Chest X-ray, PA view. Patient: 53 years old, sex F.
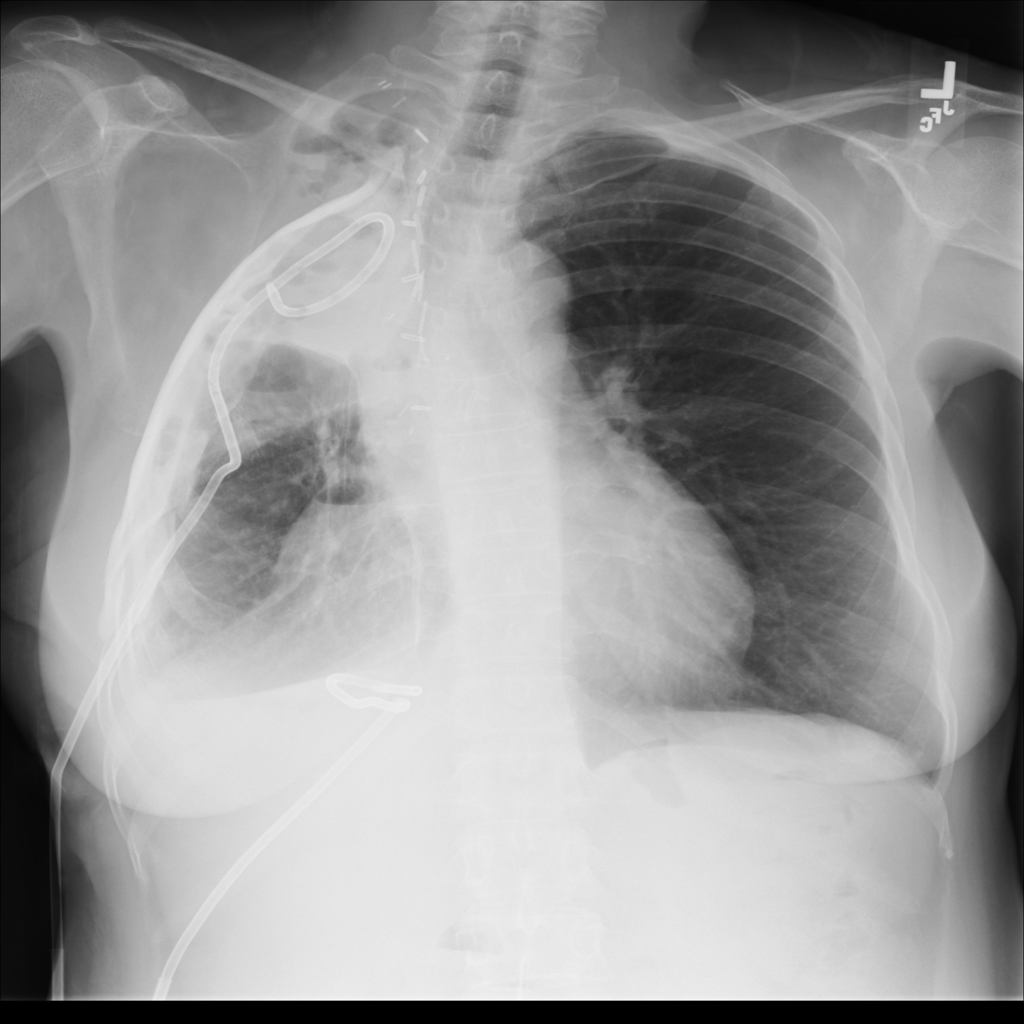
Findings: No Finding